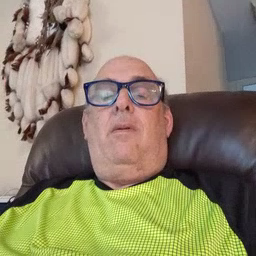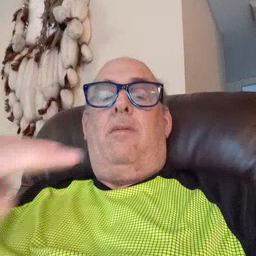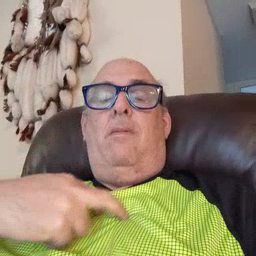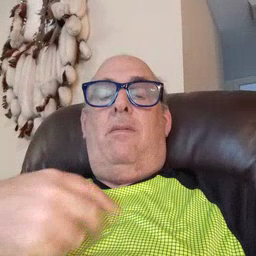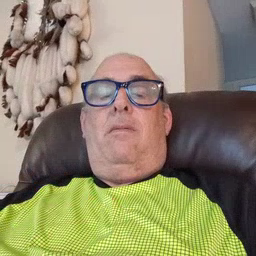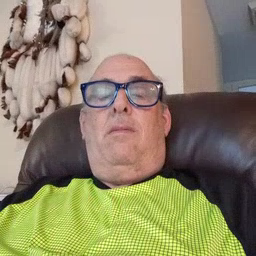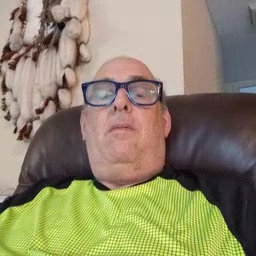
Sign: have